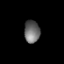
Tissue: prostate
Cell type: Endothelial cells
Senescence score: 0.6917
Nuclear area (px): 344
Mean DAPI intensity: 106.657